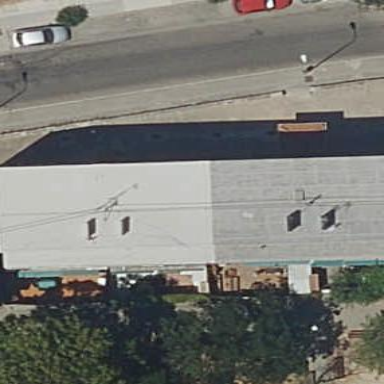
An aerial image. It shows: Building.